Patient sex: M
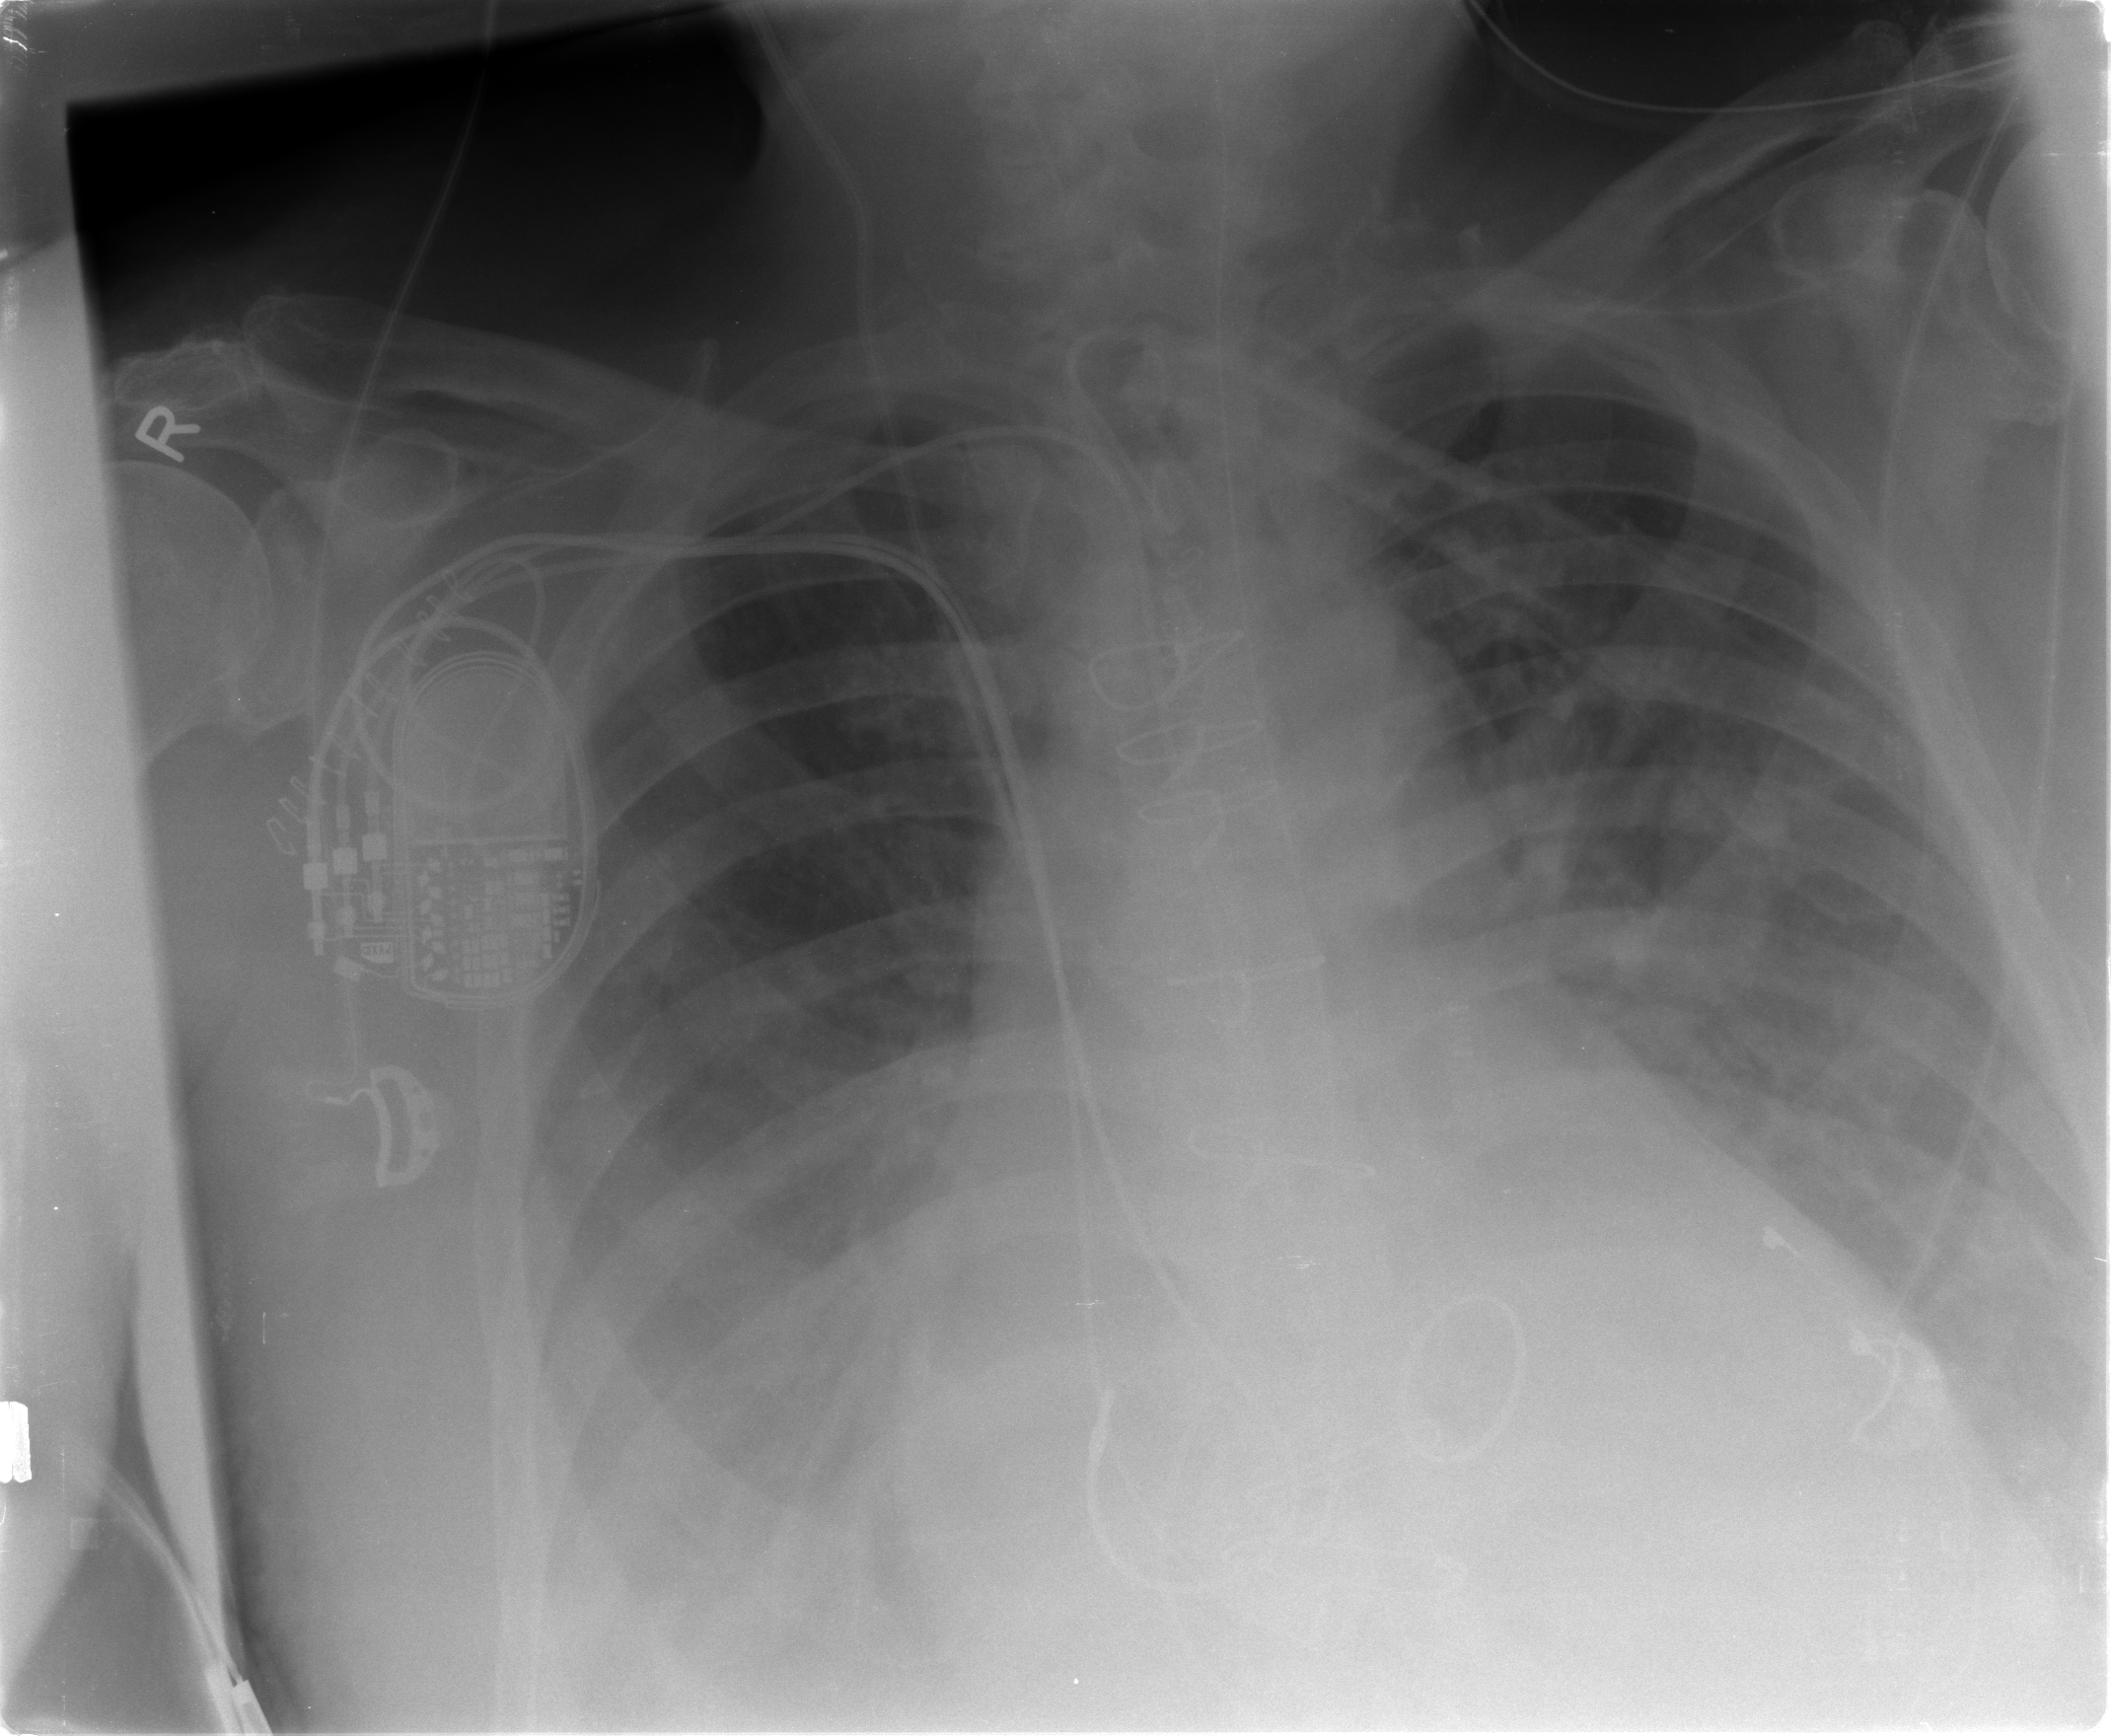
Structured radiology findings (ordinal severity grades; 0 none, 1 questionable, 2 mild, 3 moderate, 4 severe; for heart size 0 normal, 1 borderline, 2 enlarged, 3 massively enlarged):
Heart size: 2
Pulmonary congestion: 2
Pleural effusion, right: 2
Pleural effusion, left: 2
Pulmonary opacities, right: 0
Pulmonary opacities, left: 1
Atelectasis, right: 2
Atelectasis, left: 2